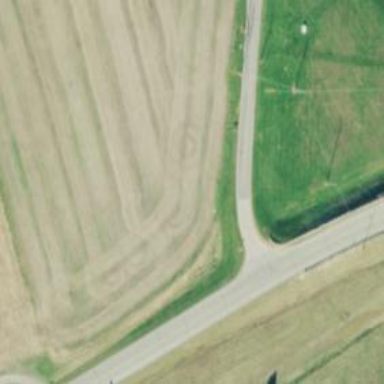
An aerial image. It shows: Unclassified road.